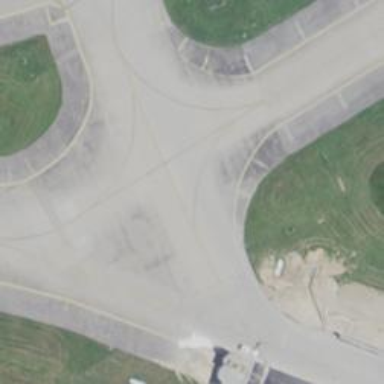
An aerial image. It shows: Image of taxiway at airport.